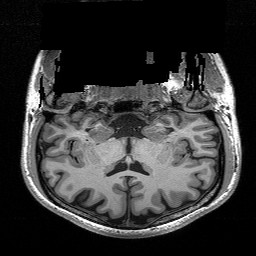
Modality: T1w
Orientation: sagittal